Question: I was teaching one of my colleague Android using eclipse and suddenly everything (views) in eclipse disappeared in his PC. Tried everything I know (Reset Perspective, Show View->) to no effect at all. I even tried using a different ADT Bundle directing it to the same workspace, but still no effect. Here's a screenshot of eclipse after the problem occurred. Anybody know why this occurred and how to resolve this issue?

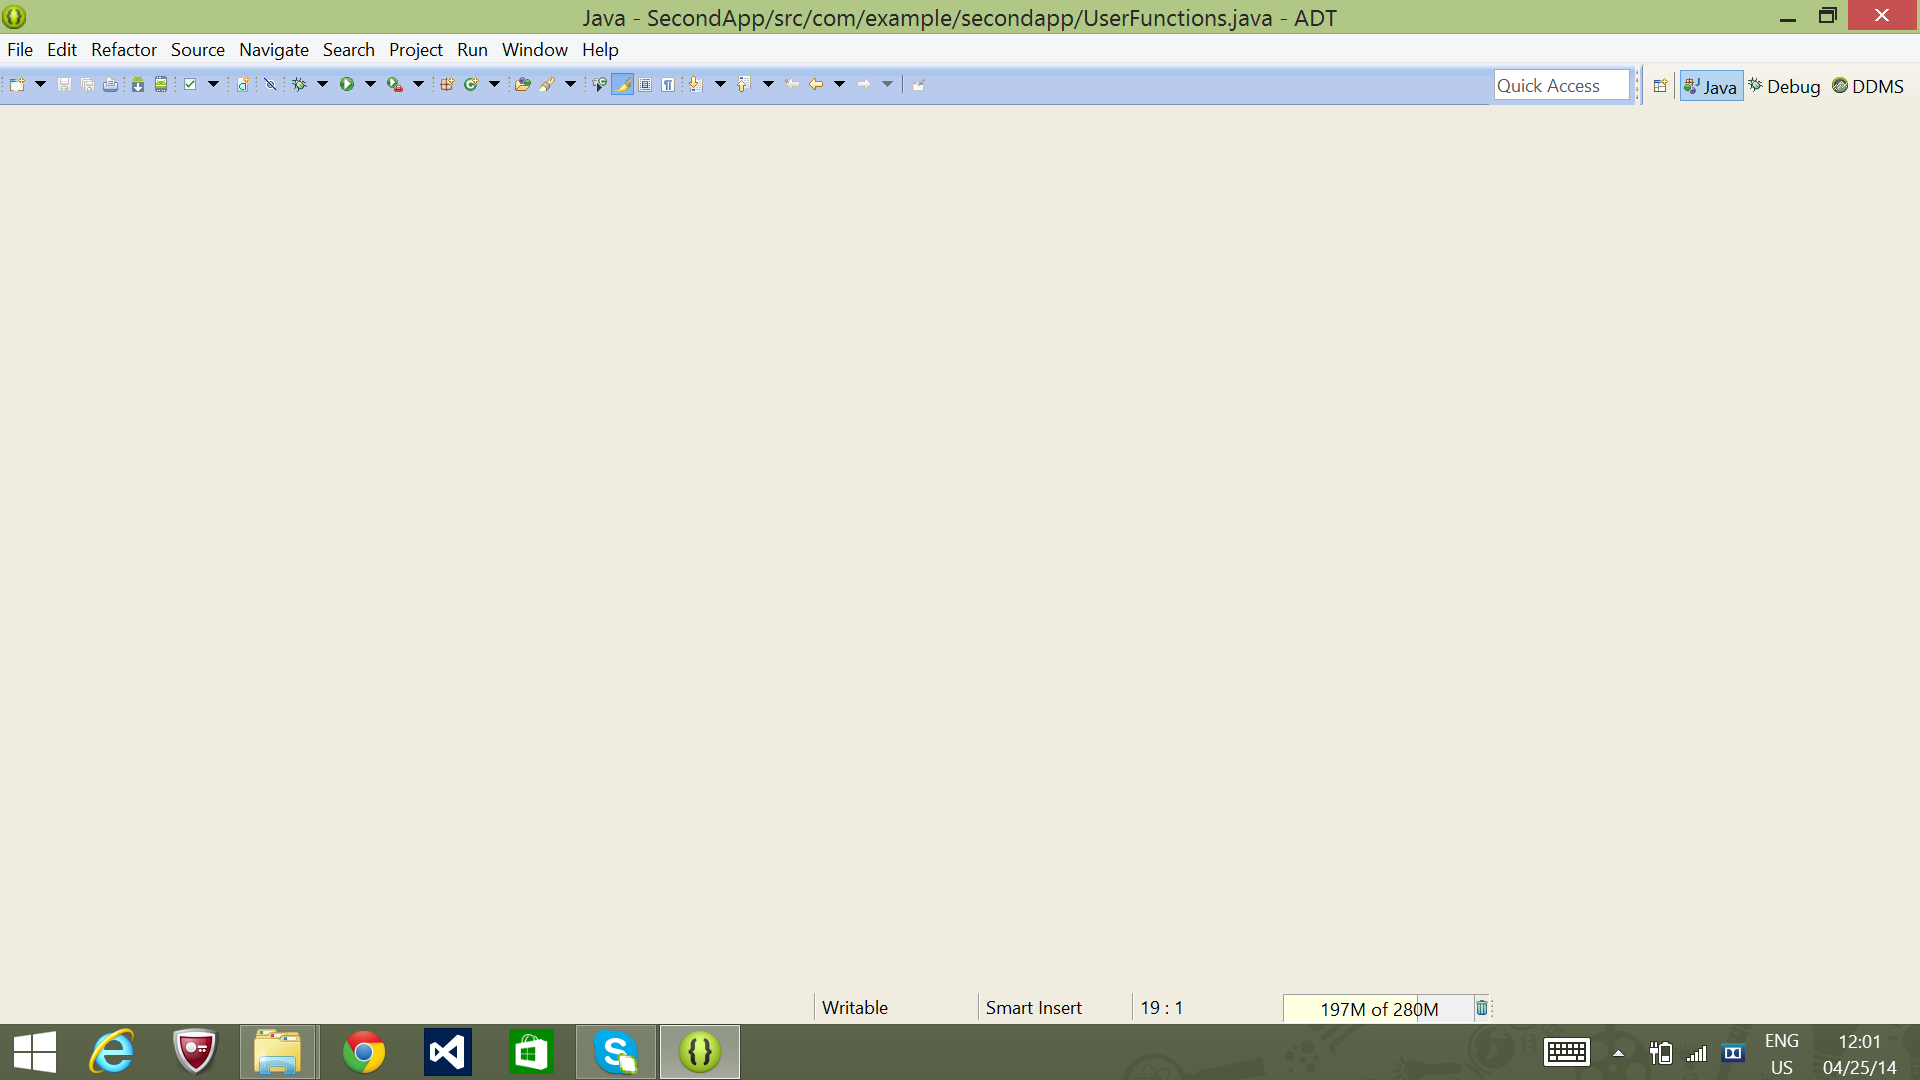
Answer: Looks like your workspace is corrupted. Follow these steps <URL>